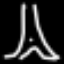
Label: The Eiffel Tower